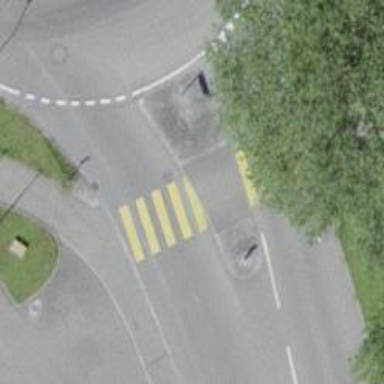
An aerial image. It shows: Zebra crossing with uncontrolled intersection and pedestrian island.